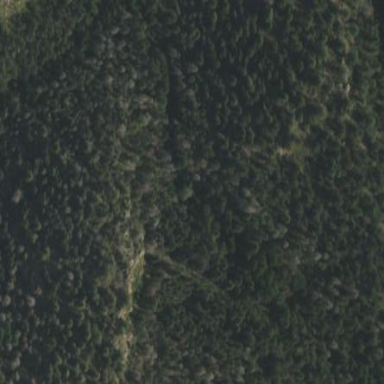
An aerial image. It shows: Forest area dominated by evergreen needle-leaved trees.